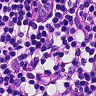
Metastatic tissue present: no